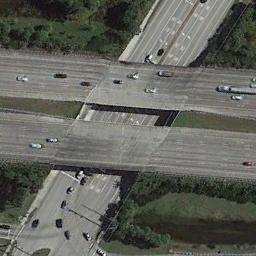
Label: overpass